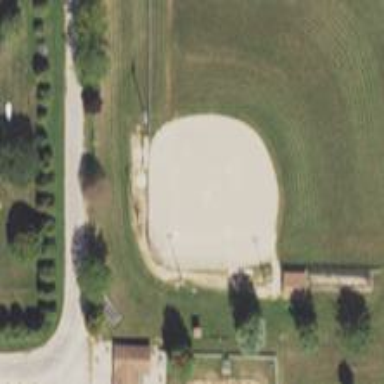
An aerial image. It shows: Baseball pitch for leisure land activities.